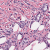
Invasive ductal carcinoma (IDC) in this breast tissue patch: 1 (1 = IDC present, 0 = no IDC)